Field crop: maize
Growth stage: 2
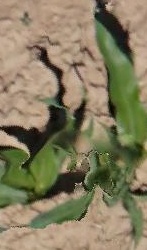
Species: maize